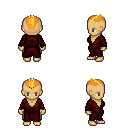
a pixel art fantasy rpg character, female body template, human, tanned skin, red robe, teal pants, light blonde short mohawk hairstyle, four views (front, back, left, right), 2x2 character sprite sheet, small pixel art, hard edges, no anti-aliasing